Echo time (TE): 2.2 ms
Repetition time (TR): 4.3 ms
Flip angle: 110 degrees
Bandwidth: 720 Hz
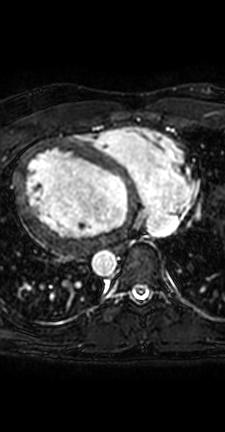
Patient age (years): 17
Disease severity: moderate
Diagnoses: SevereDilation
Cardiac structures present: LV (left ventricle), RV (right ventricle), LA (left atrium), RA (right atrium), AO (aorta), PA (pulmonary artery), SVC (superior vena cava), IVC (inferior vena cava)